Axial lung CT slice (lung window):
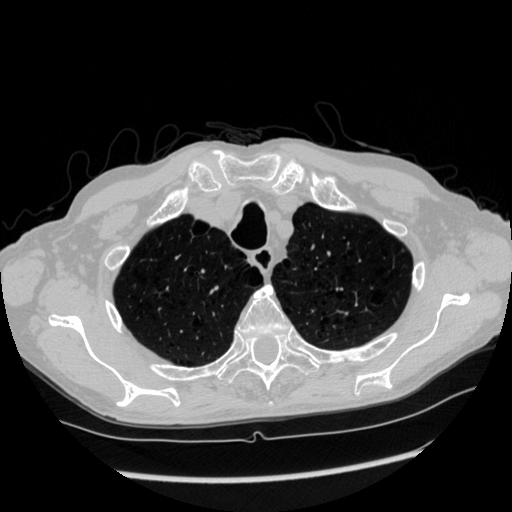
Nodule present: no